Field crop: maize
Growth stage: 2
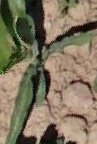
Species: maize